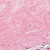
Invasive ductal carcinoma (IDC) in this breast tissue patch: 0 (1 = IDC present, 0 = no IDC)